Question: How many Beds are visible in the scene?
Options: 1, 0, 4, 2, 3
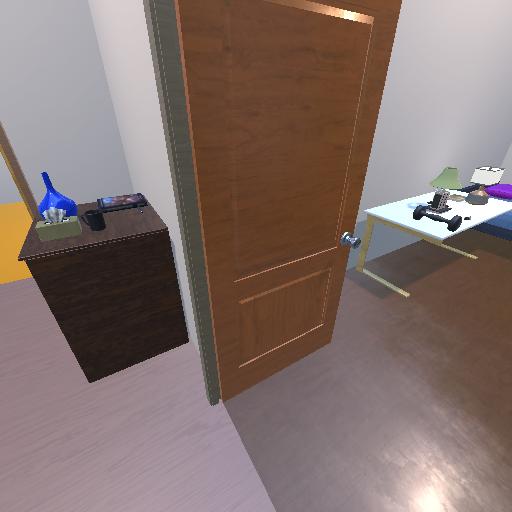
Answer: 1